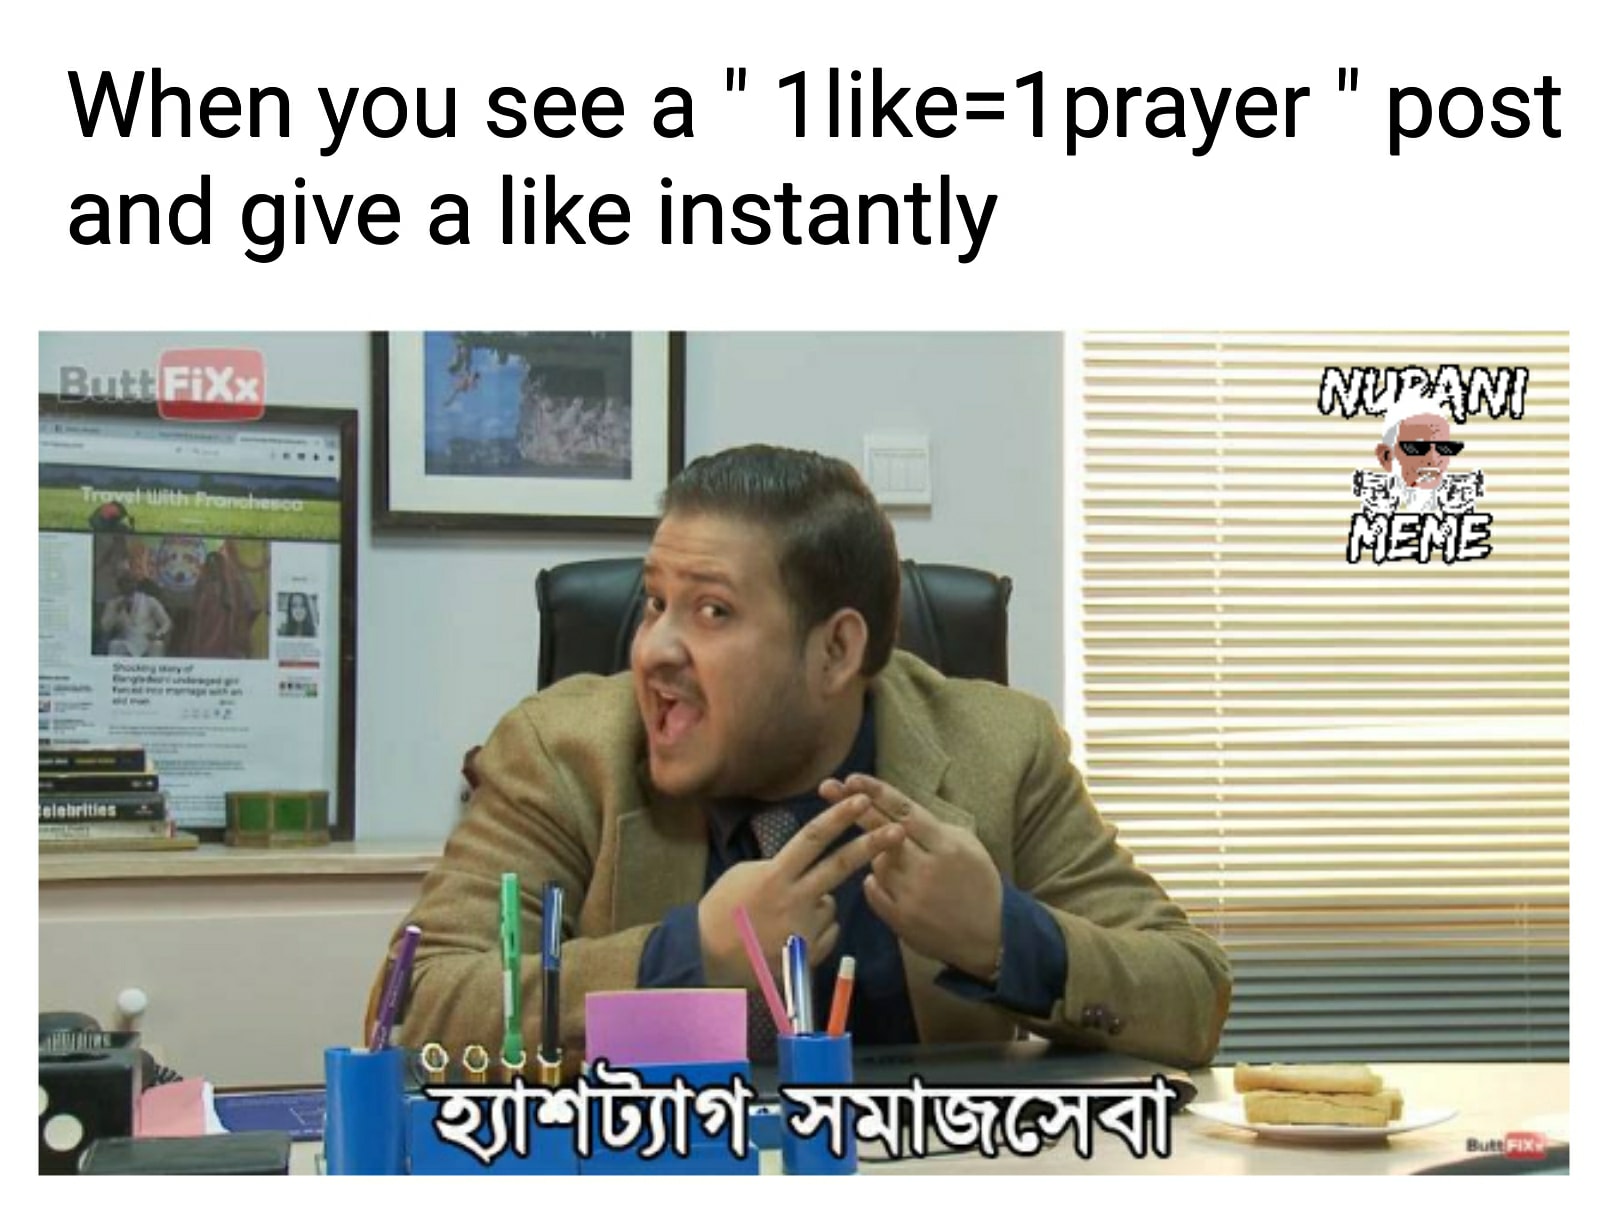
Caption: When you see a  "1 like = 1 prayer " post and give a like instantly হ্যাশট্যাগ সমাজসেবা
Label: non-hate